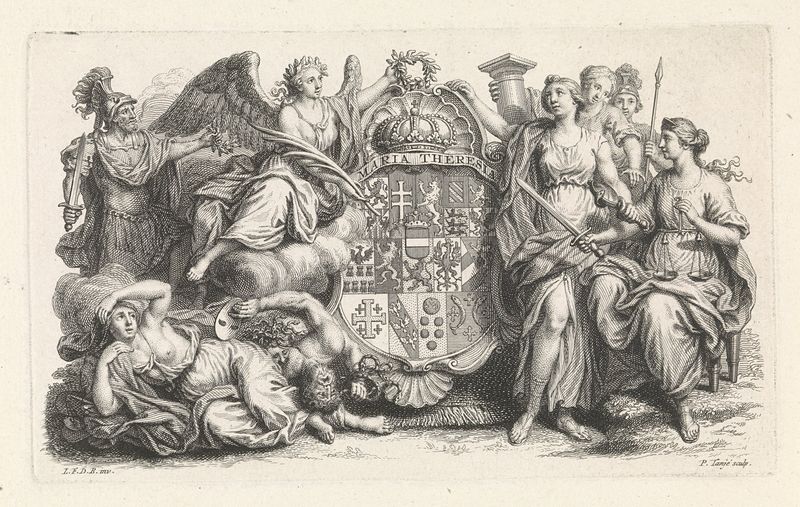
Titel: Wapen van Rooms-Duits keizerin Maria Theresia
Künstler: Pieter Tanjé
Standort: Amsterdam
Institution: Rijksmuseum
Schlagwörter: flügel, mann, frauen, menschen, brust, busen, männer, säule, hände, krone, engel, brüste, füße, angst, lanze, verzierung, waage, maske, kreuz, barfuß, druck, schraffur, stich, schwert, helm, kranz, ritter, wappen, löwen, dolch, löwe, speer, maria, zepter, szepter, theresia, mara theresia, tetas, ingebertas